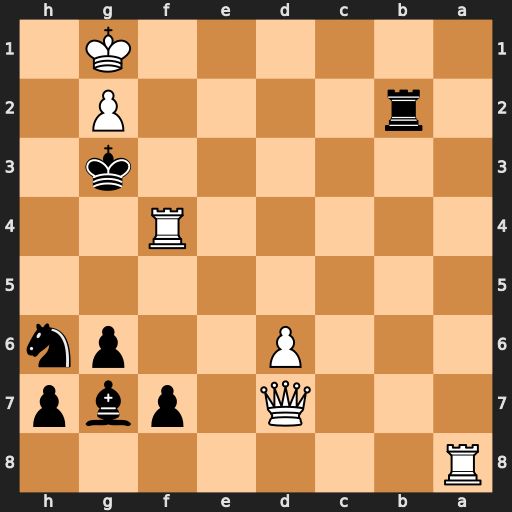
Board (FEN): R7/3Q1pbp/3P2pn/8/5R2/6k1/1r4P1/6K1
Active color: b
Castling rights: -
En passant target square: -
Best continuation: Rb1+ Rf1 Bd4+ Kh1 Rxf1#